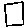
Label: square